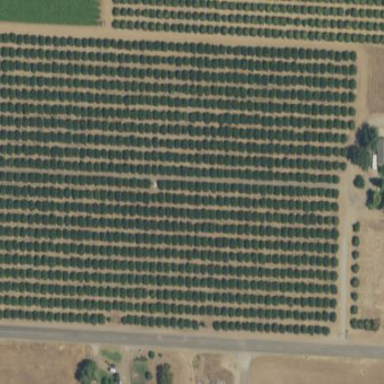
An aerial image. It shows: Orchard.